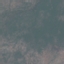
Label: HerbaceousVegetation